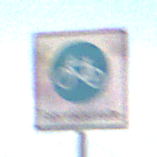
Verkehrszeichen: BeginnFahrradstrasse
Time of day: Midday
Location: Outdoor (Nature)
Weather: Clear
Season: NotSpecified
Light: Natural